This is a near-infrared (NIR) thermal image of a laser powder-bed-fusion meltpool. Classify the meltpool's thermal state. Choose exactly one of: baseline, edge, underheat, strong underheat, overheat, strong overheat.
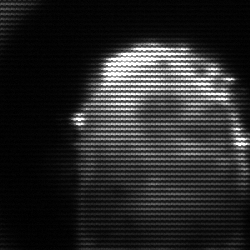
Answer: baseline